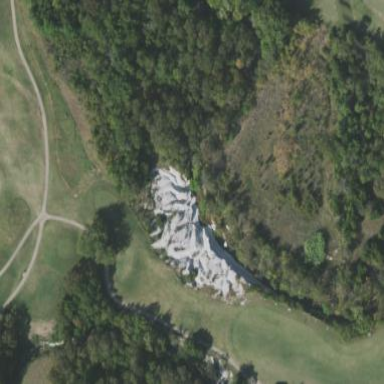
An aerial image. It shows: Golf bunker filled with natural sand.